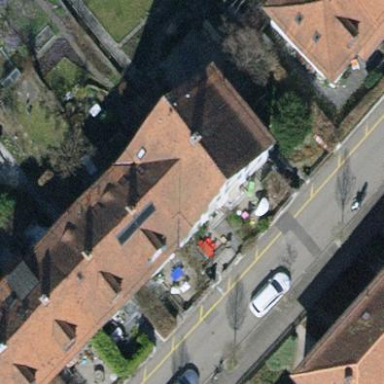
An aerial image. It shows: Building with tiled roof.